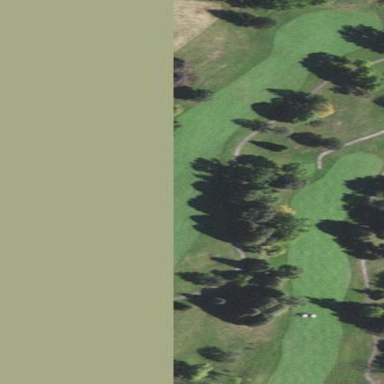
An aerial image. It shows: Grassy area designated as golf fairway.